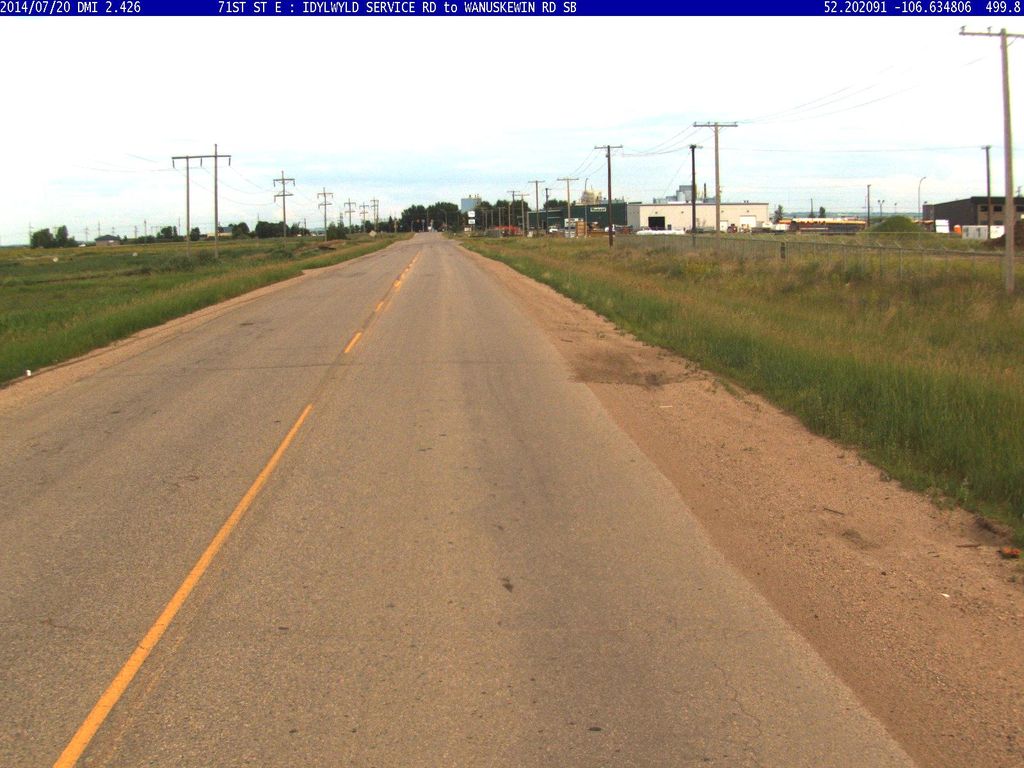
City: saskatoon